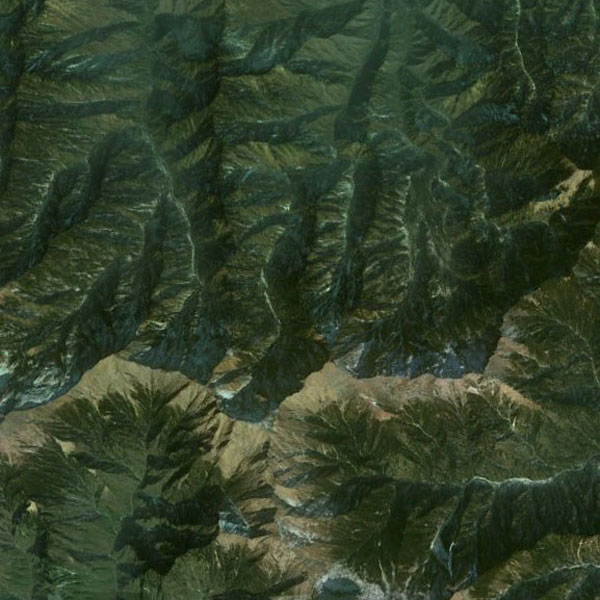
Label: Mountain